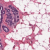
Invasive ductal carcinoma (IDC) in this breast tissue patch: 0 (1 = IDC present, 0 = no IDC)